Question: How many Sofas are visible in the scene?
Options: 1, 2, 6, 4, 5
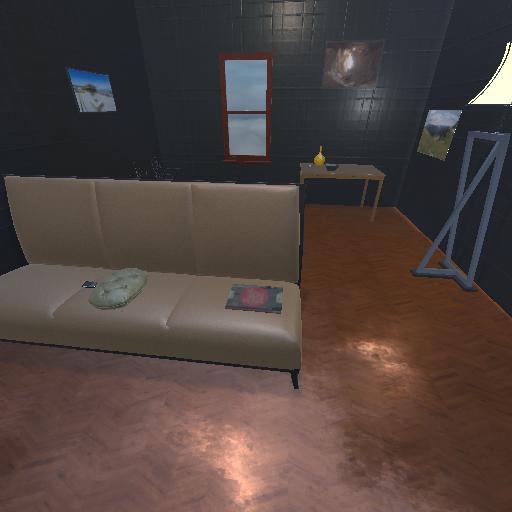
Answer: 1